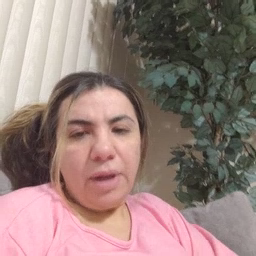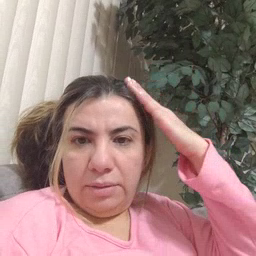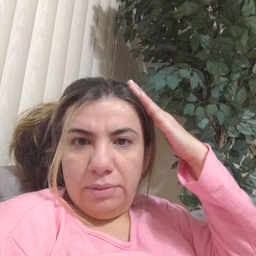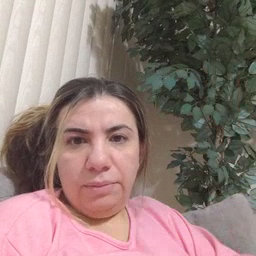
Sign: hat